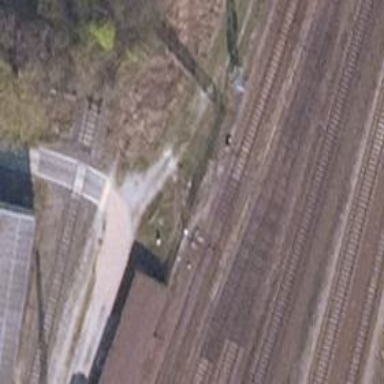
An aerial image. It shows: Railway switch.